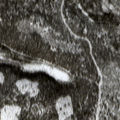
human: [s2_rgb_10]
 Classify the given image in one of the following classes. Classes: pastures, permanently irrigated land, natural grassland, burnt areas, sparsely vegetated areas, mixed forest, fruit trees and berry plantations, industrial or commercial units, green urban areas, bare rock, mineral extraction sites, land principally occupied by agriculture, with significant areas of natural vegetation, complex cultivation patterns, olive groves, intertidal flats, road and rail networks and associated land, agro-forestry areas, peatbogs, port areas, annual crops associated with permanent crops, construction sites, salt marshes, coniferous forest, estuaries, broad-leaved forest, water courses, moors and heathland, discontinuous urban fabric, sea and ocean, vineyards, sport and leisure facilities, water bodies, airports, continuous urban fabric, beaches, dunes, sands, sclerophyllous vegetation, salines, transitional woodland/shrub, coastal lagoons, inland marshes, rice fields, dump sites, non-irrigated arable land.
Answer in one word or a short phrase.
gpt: coniferous forest